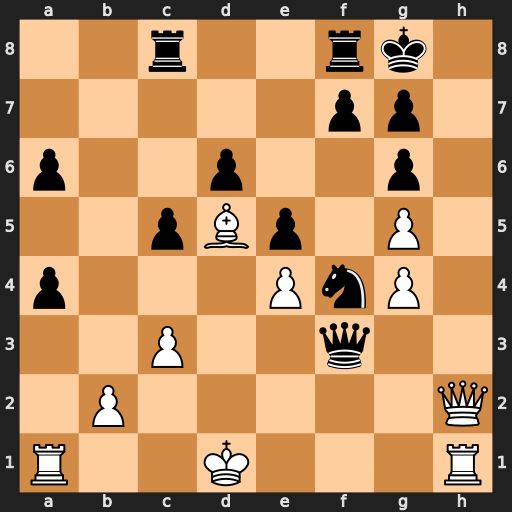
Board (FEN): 2r2rk1/5pp1/p2p2p1/2pBp1P1/p3PnP1/2P2q2/1P5Q/R2K3R
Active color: w
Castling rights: -
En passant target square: -
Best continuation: Kc1 Qxh1+ Qxh1